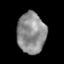
Tissue: prostate
Cell type: T cells
Senescence score: 0.7538
Nuclear area (px): 1140
Mean DAPI intensity: 141.165